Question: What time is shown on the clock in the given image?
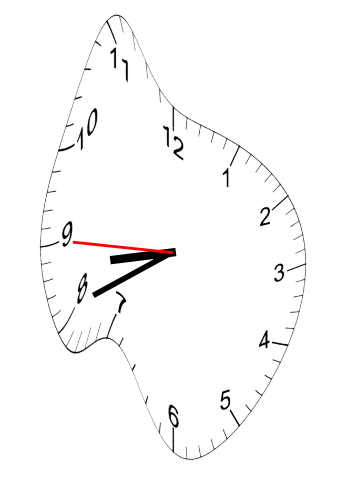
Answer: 08:40:45